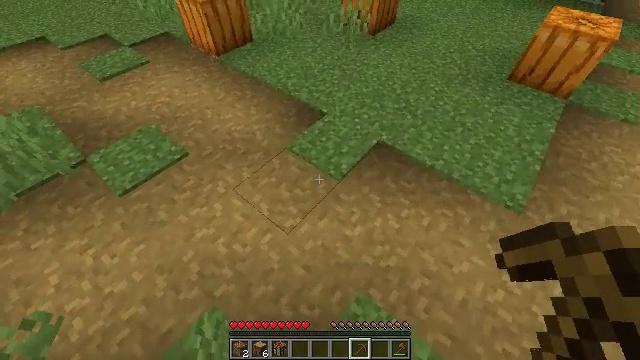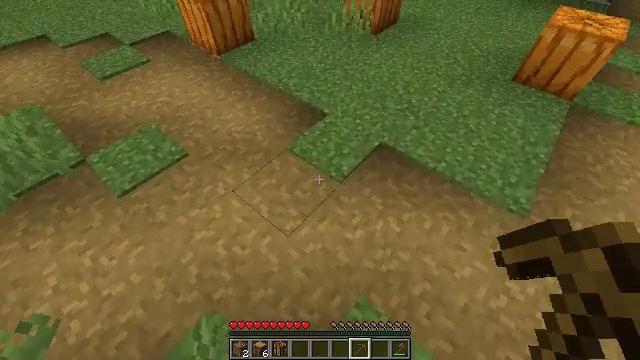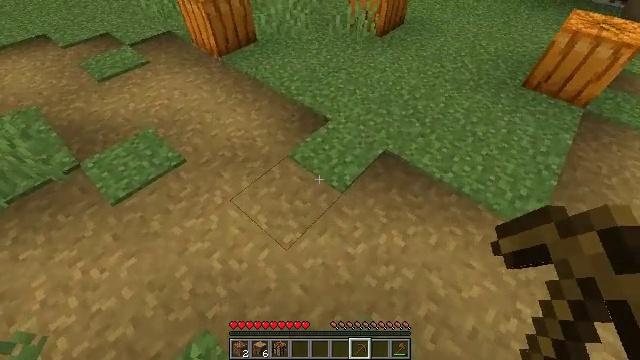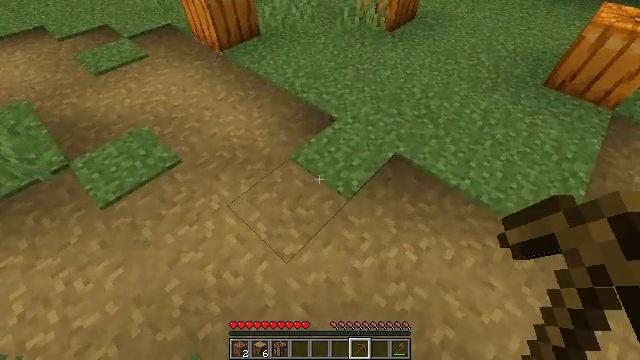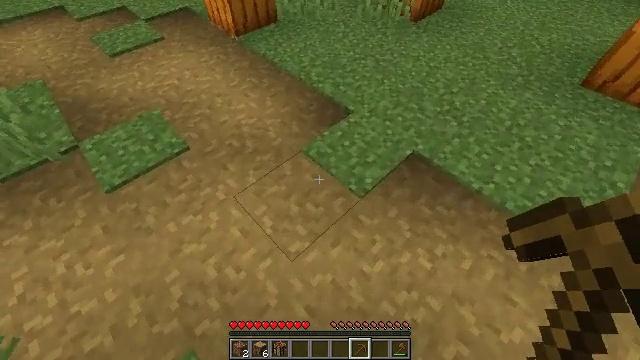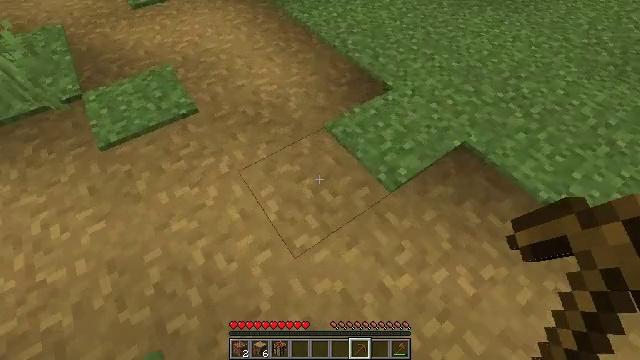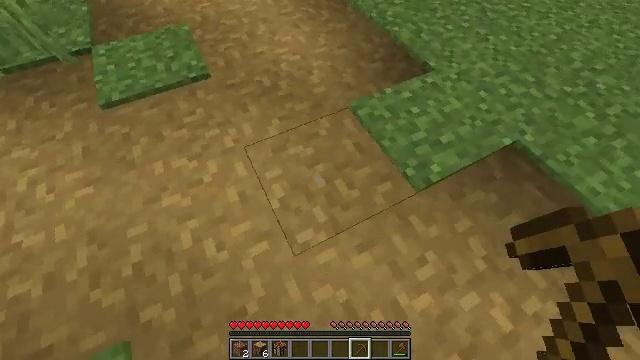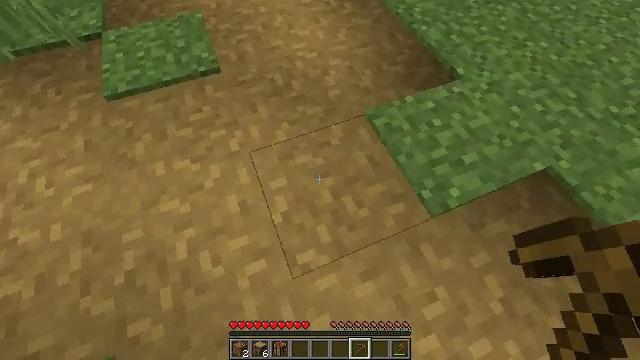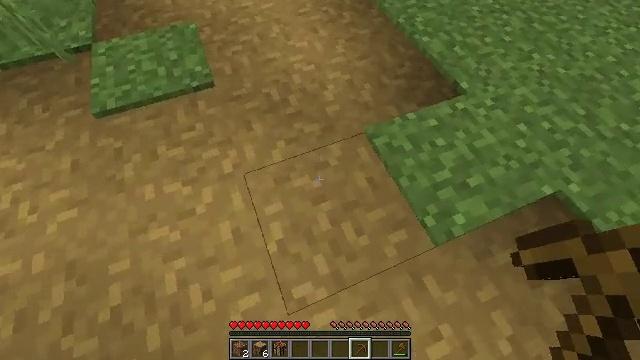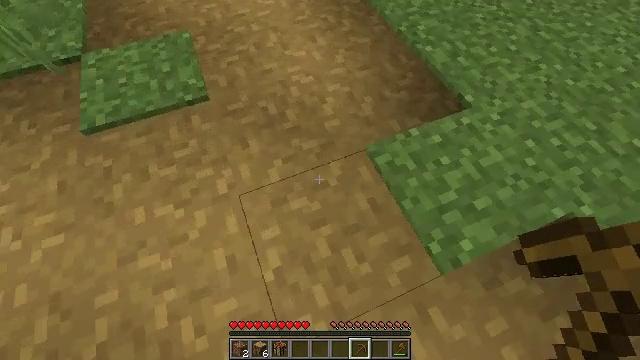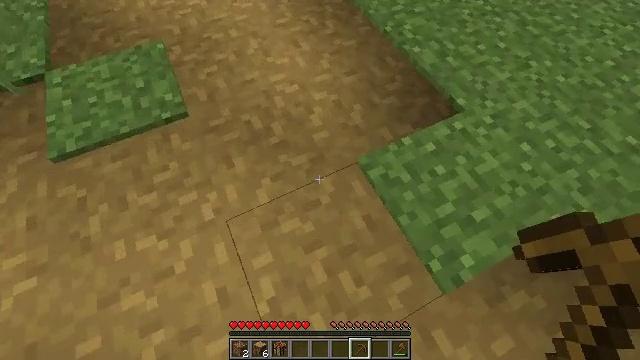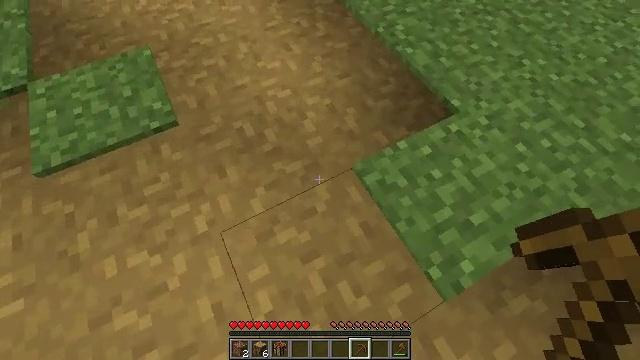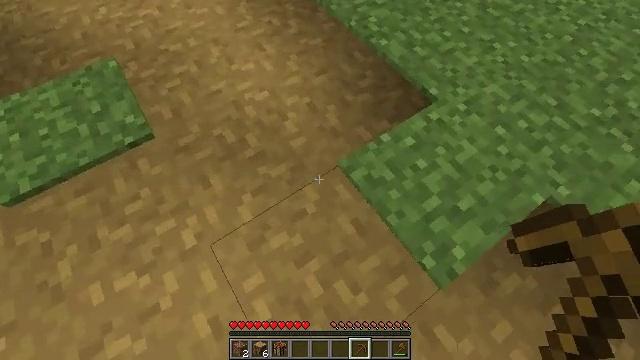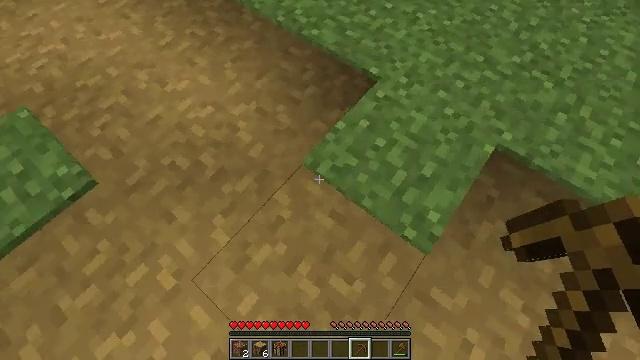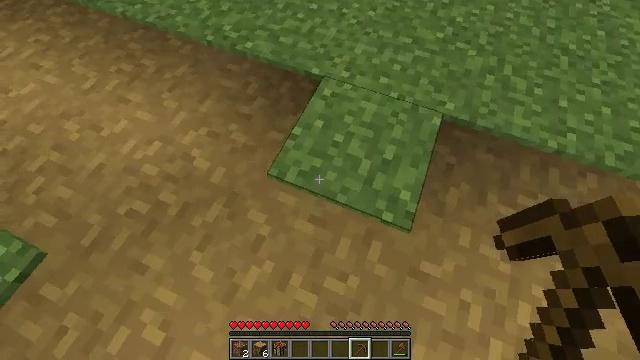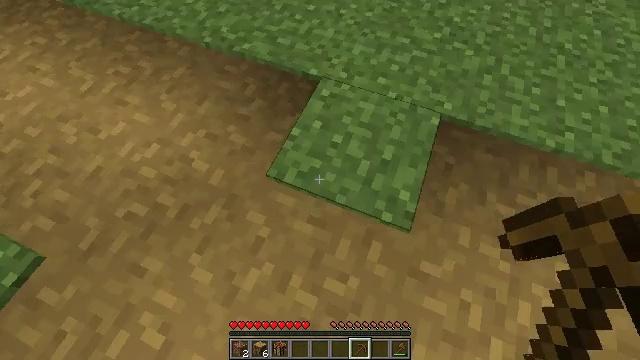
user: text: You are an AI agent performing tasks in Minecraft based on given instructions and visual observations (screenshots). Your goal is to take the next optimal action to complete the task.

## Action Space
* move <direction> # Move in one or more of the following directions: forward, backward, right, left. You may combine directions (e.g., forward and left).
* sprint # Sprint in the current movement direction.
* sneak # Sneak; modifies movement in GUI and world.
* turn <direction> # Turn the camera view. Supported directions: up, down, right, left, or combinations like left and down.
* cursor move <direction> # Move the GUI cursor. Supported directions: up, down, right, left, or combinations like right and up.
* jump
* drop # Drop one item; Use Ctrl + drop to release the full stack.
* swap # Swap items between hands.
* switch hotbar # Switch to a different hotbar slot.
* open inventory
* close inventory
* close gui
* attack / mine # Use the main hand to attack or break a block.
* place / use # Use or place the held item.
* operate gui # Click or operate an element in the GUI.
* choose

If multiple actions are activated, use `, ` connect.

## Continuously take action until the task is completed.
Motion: motion action
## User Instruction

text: Attack the grass path to restore it to dirt.
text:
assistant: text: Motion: move forward
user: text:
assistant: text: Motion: move forward
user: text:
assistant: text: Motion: move forward, turn left
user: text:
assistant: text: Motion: move forward, turn left and down
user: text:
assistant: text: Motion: move forward, turn left and down
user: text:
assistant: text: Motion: move forward, turn left and down
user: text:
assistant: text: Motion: move forward, turn left and down
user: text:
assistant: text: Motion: move forward
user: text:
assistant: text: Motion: move forward
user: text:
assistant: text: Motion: turn right and down
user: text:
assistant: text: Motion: turn right
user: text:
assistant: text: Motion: turn right
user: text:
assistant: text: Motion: turn right and down
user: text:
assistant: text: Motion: turn right
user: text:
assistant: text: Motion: no_op
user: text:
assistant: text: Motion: no_op
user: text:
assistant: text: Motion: turn left
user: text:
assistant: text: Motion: turn left and down
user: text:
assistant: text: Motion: turn left and down
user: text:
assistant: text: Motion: turn left and down
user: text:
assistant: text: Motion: turn left and down
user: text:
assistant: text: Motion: turn left
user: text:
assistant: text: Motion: turn left
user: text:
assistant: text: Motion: no_op
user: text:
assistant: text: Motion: no_op
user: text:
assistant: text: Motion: attack / mine
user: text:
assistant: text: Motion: attack / mine
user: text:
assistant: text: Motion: attack / mine
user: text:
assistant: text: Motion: attack / mine
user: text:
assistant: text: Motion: attack / mine